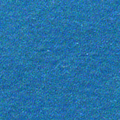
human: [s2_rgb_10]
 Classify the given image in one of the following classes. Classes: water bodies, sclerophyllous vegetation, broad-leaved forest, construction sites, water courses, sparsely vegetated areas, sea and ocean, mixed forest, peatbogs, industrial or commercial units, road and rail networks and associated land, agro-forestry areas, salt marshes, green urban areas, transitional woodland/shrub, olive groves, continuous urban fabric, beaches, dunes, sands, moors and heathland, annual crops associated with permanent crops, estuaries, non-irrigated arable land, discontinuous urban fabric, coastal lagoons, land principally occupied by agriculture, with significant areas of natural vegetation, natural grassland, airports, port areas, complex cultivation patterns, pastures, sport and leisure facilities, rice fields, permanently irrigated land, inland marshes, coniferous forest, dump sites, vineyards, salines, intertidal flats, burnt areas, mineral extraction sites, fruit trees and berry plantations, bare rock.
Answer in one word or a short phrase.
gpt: sea and ocean